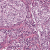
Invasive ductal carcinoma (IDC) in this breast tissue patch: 1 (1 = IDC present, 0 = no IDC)